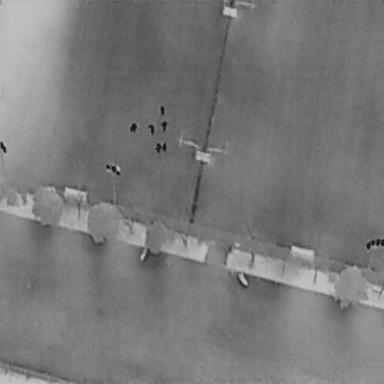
There are six People in the infrared image.